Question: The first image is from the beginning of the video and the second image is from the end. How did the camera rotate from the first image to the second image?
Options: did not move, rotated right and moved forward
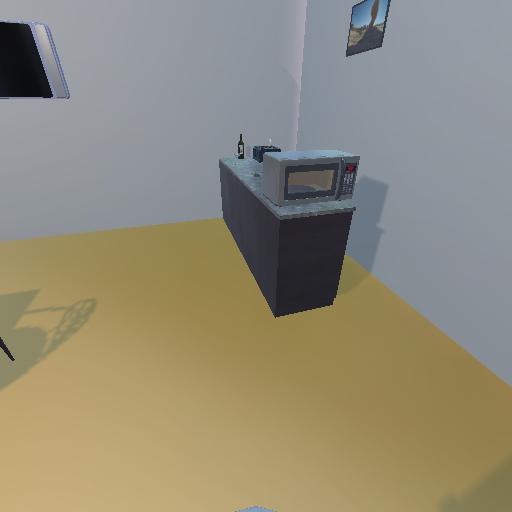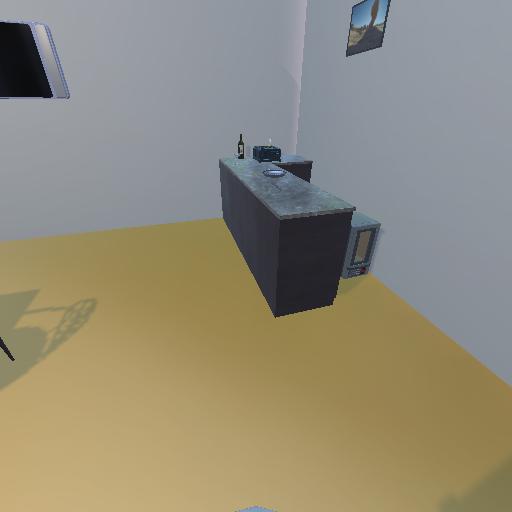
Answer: did not move